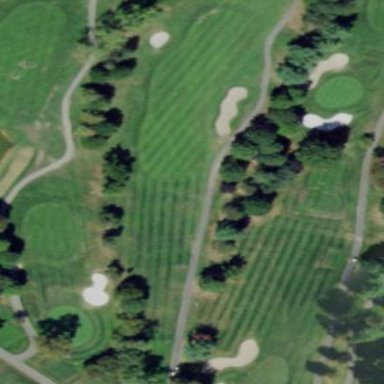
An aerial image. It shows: Golf fairway surrounded by grass.